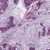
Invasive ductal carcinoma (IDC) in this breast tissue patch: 1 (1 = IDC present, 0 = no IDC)